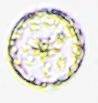
Label: Coscinodiscus